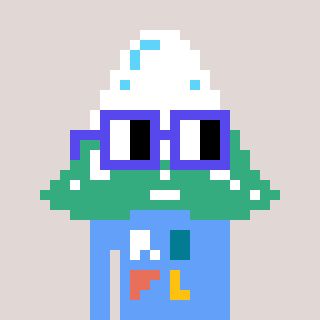
a pixel art character with square blue glasses, a snowy mountain-shaped head and a blue-colored body on a warm background